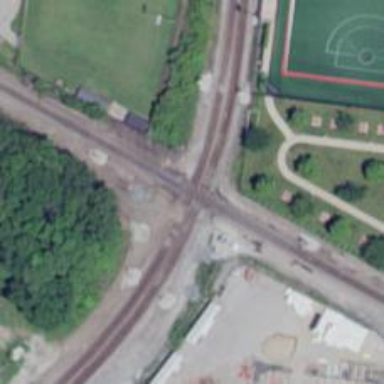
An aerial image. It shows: Railway crossing.